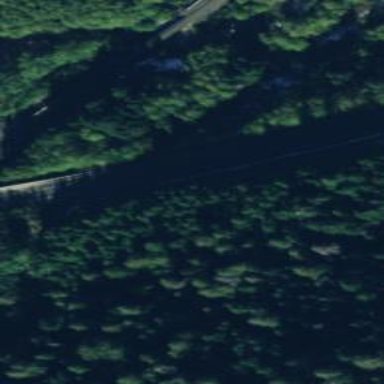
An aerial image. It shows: Trunk highway with expressway features.